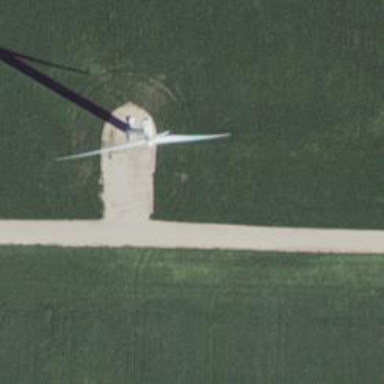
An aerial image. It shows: Wind generator powered by horizontal-axis wind turbine.